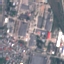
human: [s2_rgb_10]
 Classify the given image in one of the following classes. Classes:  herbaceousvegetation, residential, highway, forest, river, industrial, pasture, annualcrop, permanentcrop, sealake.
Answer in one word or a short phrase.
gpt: Industrial